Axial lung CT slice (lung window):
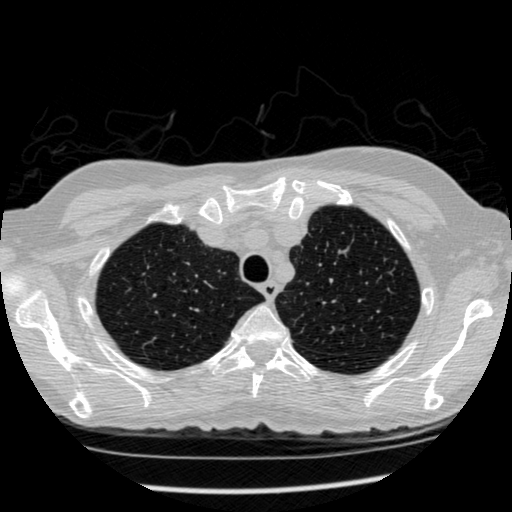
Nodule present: no